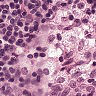
Metastatic tissue present: no